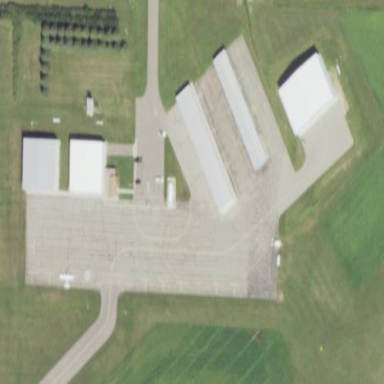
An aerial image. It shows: Apron at the airport.